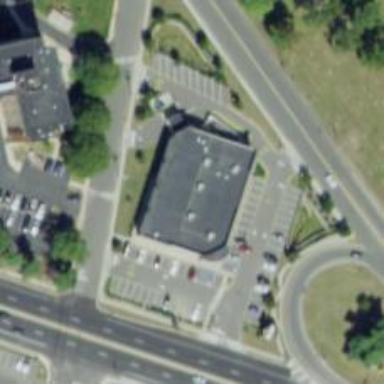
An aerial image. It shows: Pharmacy providing healthcare services.